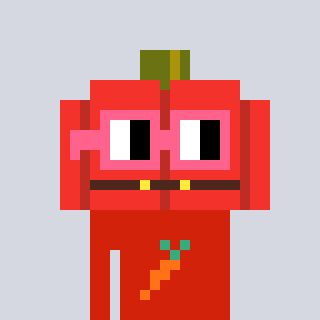
a pixel art character with square pink glasses, a pumpkin-shaped head and a red-colored body on a cool background